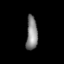
Tissue: lung
Cell type: Endothelial cells
Senescence score: 0.5818
Nuclear area (px): 377
Mean DAPI intensity: 132.451